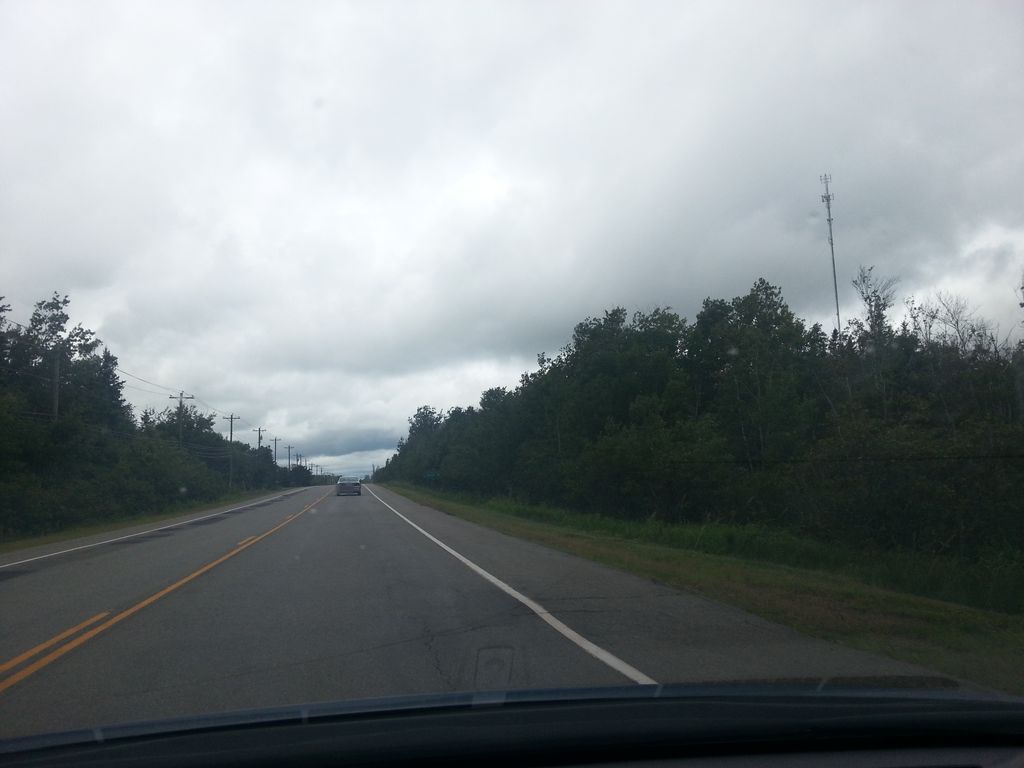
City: charlottetown